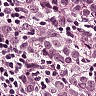
Metastatic tissue present: yes